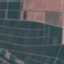
Land use / land cover class: PermanentCrop